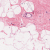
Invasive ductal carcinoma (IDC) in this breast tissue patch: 0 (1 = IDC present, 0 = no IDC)